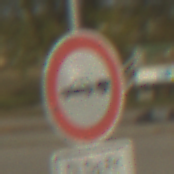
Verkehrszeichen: VerbotPersonenkraftwagenMitAnhaenger
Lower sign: ZeitangabenMitBeschraenkungAufWochentage3
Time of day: MorningAfternoon
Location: Outdoor (RoadRail)
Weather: PartlyCloudy
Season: NotSpecified
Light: Natural